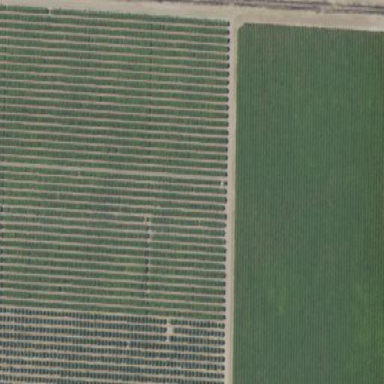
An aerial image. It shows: Orange orchard with rows of vibrant orange trees.